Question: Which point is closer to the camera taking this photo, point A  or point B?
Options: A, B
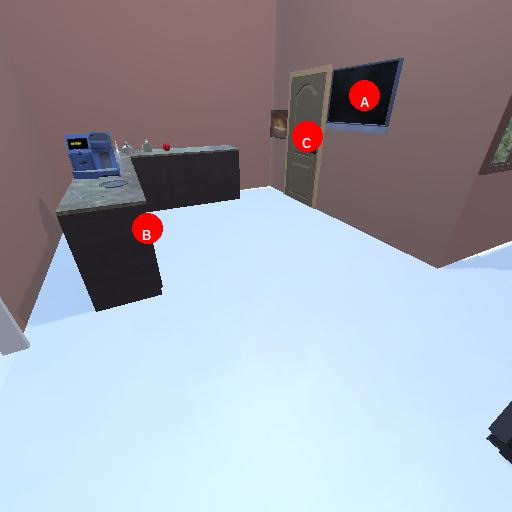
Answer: A